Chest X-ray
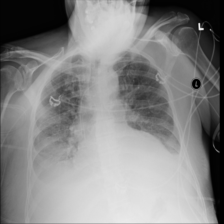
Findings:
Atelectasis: negative
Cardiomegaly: negative
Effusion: negative
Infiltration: negative
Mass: negative
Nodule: negative
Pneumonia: negative
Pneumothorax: negative
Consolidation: negative
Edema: negative
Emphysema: negative
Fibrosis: negative
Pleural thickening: negative
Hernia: negative